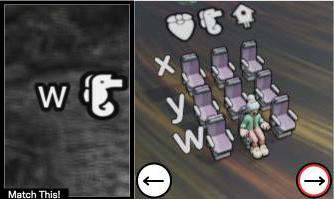
Task: seats
Answer: yes